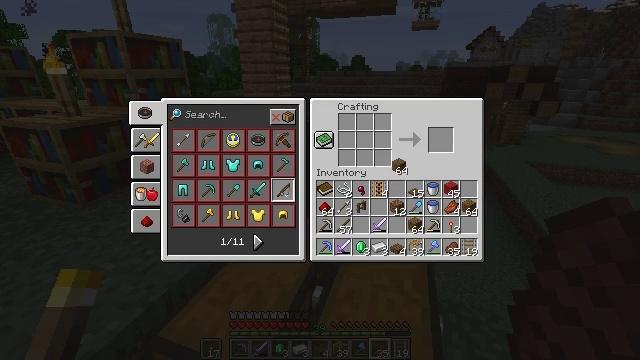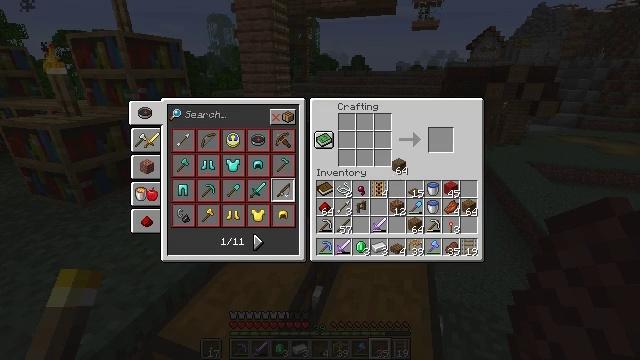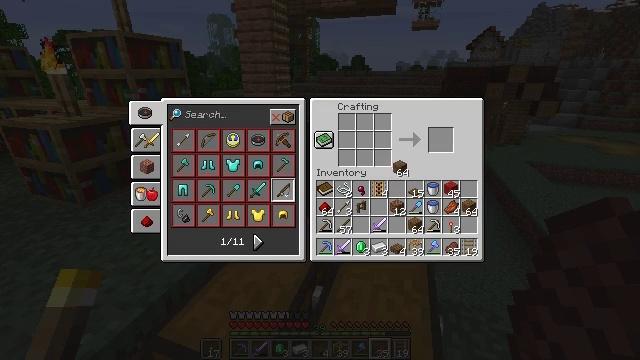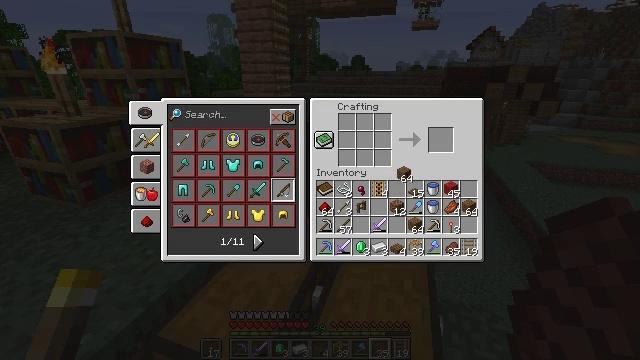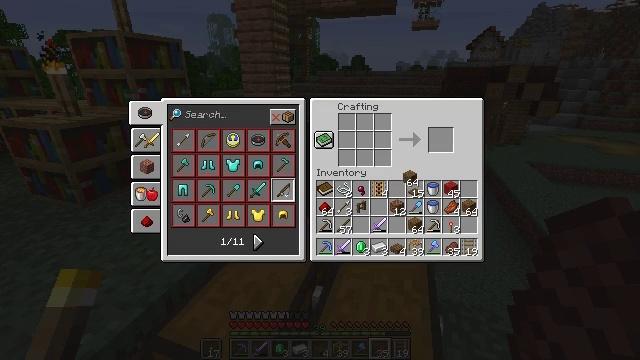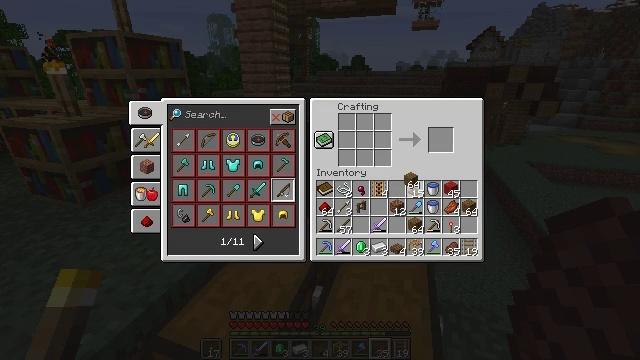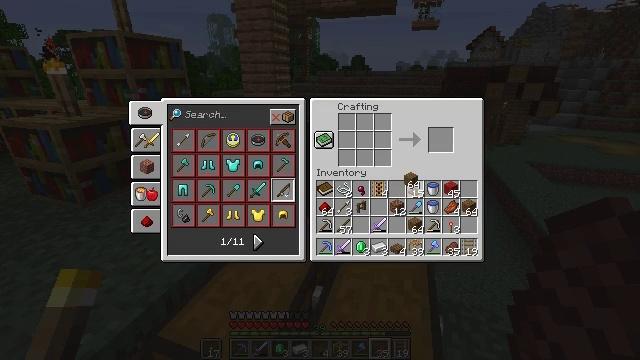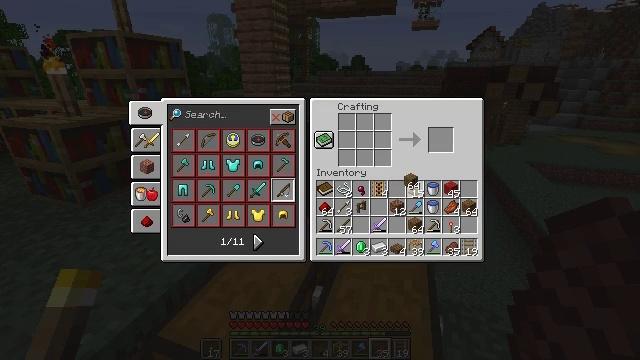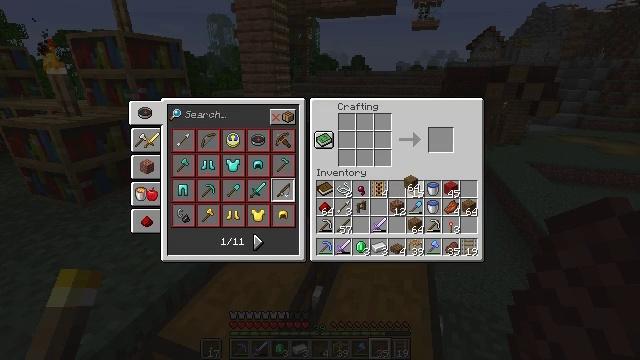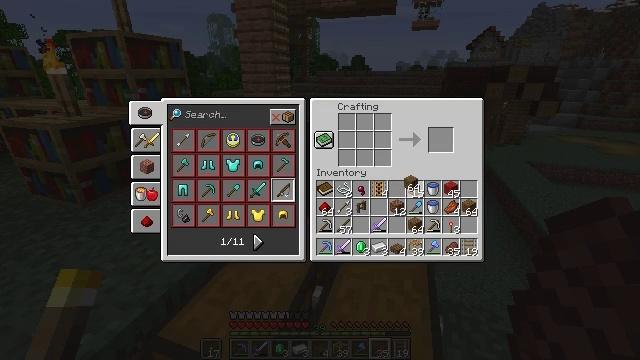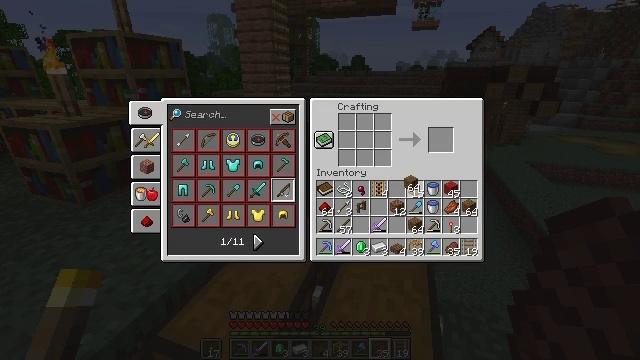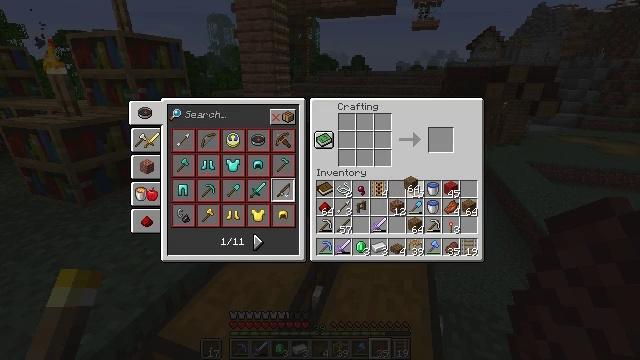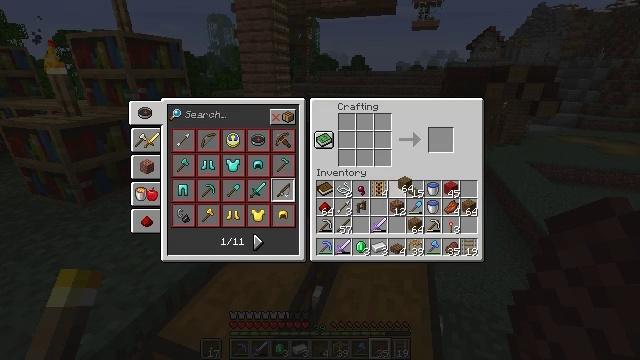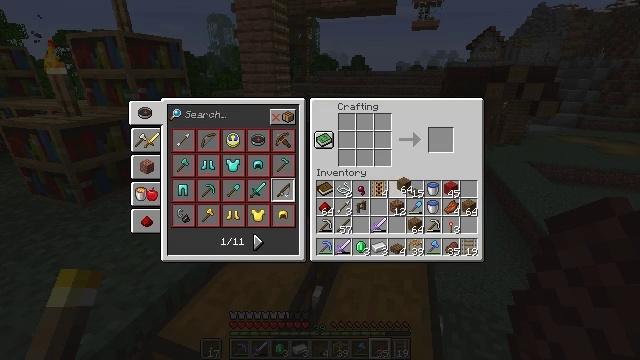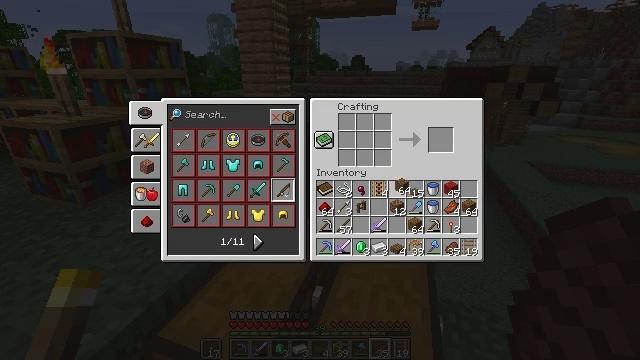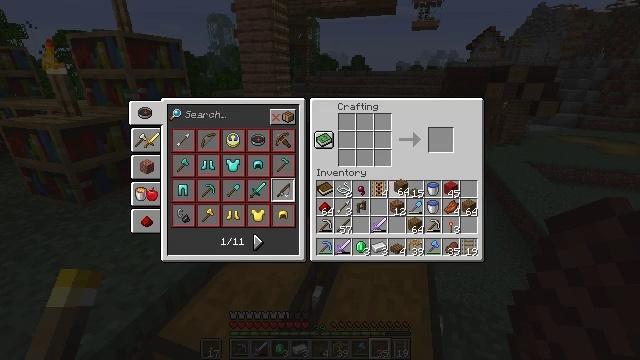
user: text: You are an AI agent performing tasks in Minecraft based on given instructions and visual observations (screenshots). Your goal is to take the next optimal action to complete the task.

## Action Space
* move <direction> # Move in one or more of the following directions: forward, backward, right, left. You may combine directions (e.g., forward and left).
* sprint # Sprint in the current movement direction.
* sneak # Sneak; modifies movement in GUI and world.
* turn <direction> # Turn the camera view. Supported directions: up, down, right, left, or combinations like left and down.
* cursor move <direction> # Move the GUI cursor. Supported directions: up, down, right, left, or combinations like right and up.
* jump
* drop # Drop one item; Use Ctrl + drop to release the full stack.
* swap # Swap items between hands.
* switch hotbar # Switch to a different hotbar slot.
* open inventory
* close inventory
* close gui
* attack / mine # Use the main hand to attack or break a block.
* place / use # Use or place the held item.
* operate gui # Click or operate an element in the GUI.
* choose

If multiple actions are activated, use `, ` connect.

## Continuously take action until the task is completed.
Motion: motion action
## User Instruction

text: Put spruce planks and sticks in the crafting grid to get a spruce fence.
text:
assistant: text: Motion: no_op
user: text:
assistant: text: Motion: no_op
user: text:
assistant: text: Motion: no_op
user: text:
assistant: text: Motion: no_op
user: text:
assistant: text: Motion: no_op
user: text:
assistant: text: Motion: no_op
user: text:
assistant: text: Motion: no_op
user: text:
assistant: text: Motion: no_op
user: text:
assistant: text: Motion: no_op
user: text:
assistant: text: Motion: no_op
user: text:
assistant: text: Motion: no_op
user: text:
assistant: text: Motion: no_op
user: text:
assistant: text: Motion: no_op
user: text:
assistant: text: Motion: no_op
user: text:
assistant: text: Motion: no_op
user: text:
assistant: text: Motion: operate gui
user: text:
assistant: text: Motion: operate gui
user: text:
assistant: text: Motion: operate gui
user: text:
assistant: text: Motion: no_op
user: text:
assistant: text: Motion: no_op
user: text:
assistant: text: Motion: no_op
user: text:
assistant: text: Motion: cursor move left
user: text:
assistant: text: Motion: cursor move left
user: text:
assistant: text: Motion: cursor move left and up
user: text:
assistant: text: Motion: cursor move left and up
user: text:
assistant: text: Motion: no_op
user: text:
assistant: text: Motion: no_op
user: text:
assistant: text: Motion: cursor move left
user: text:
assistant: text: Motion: cursor move left and up
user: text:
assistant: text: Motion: no_op